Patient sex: M
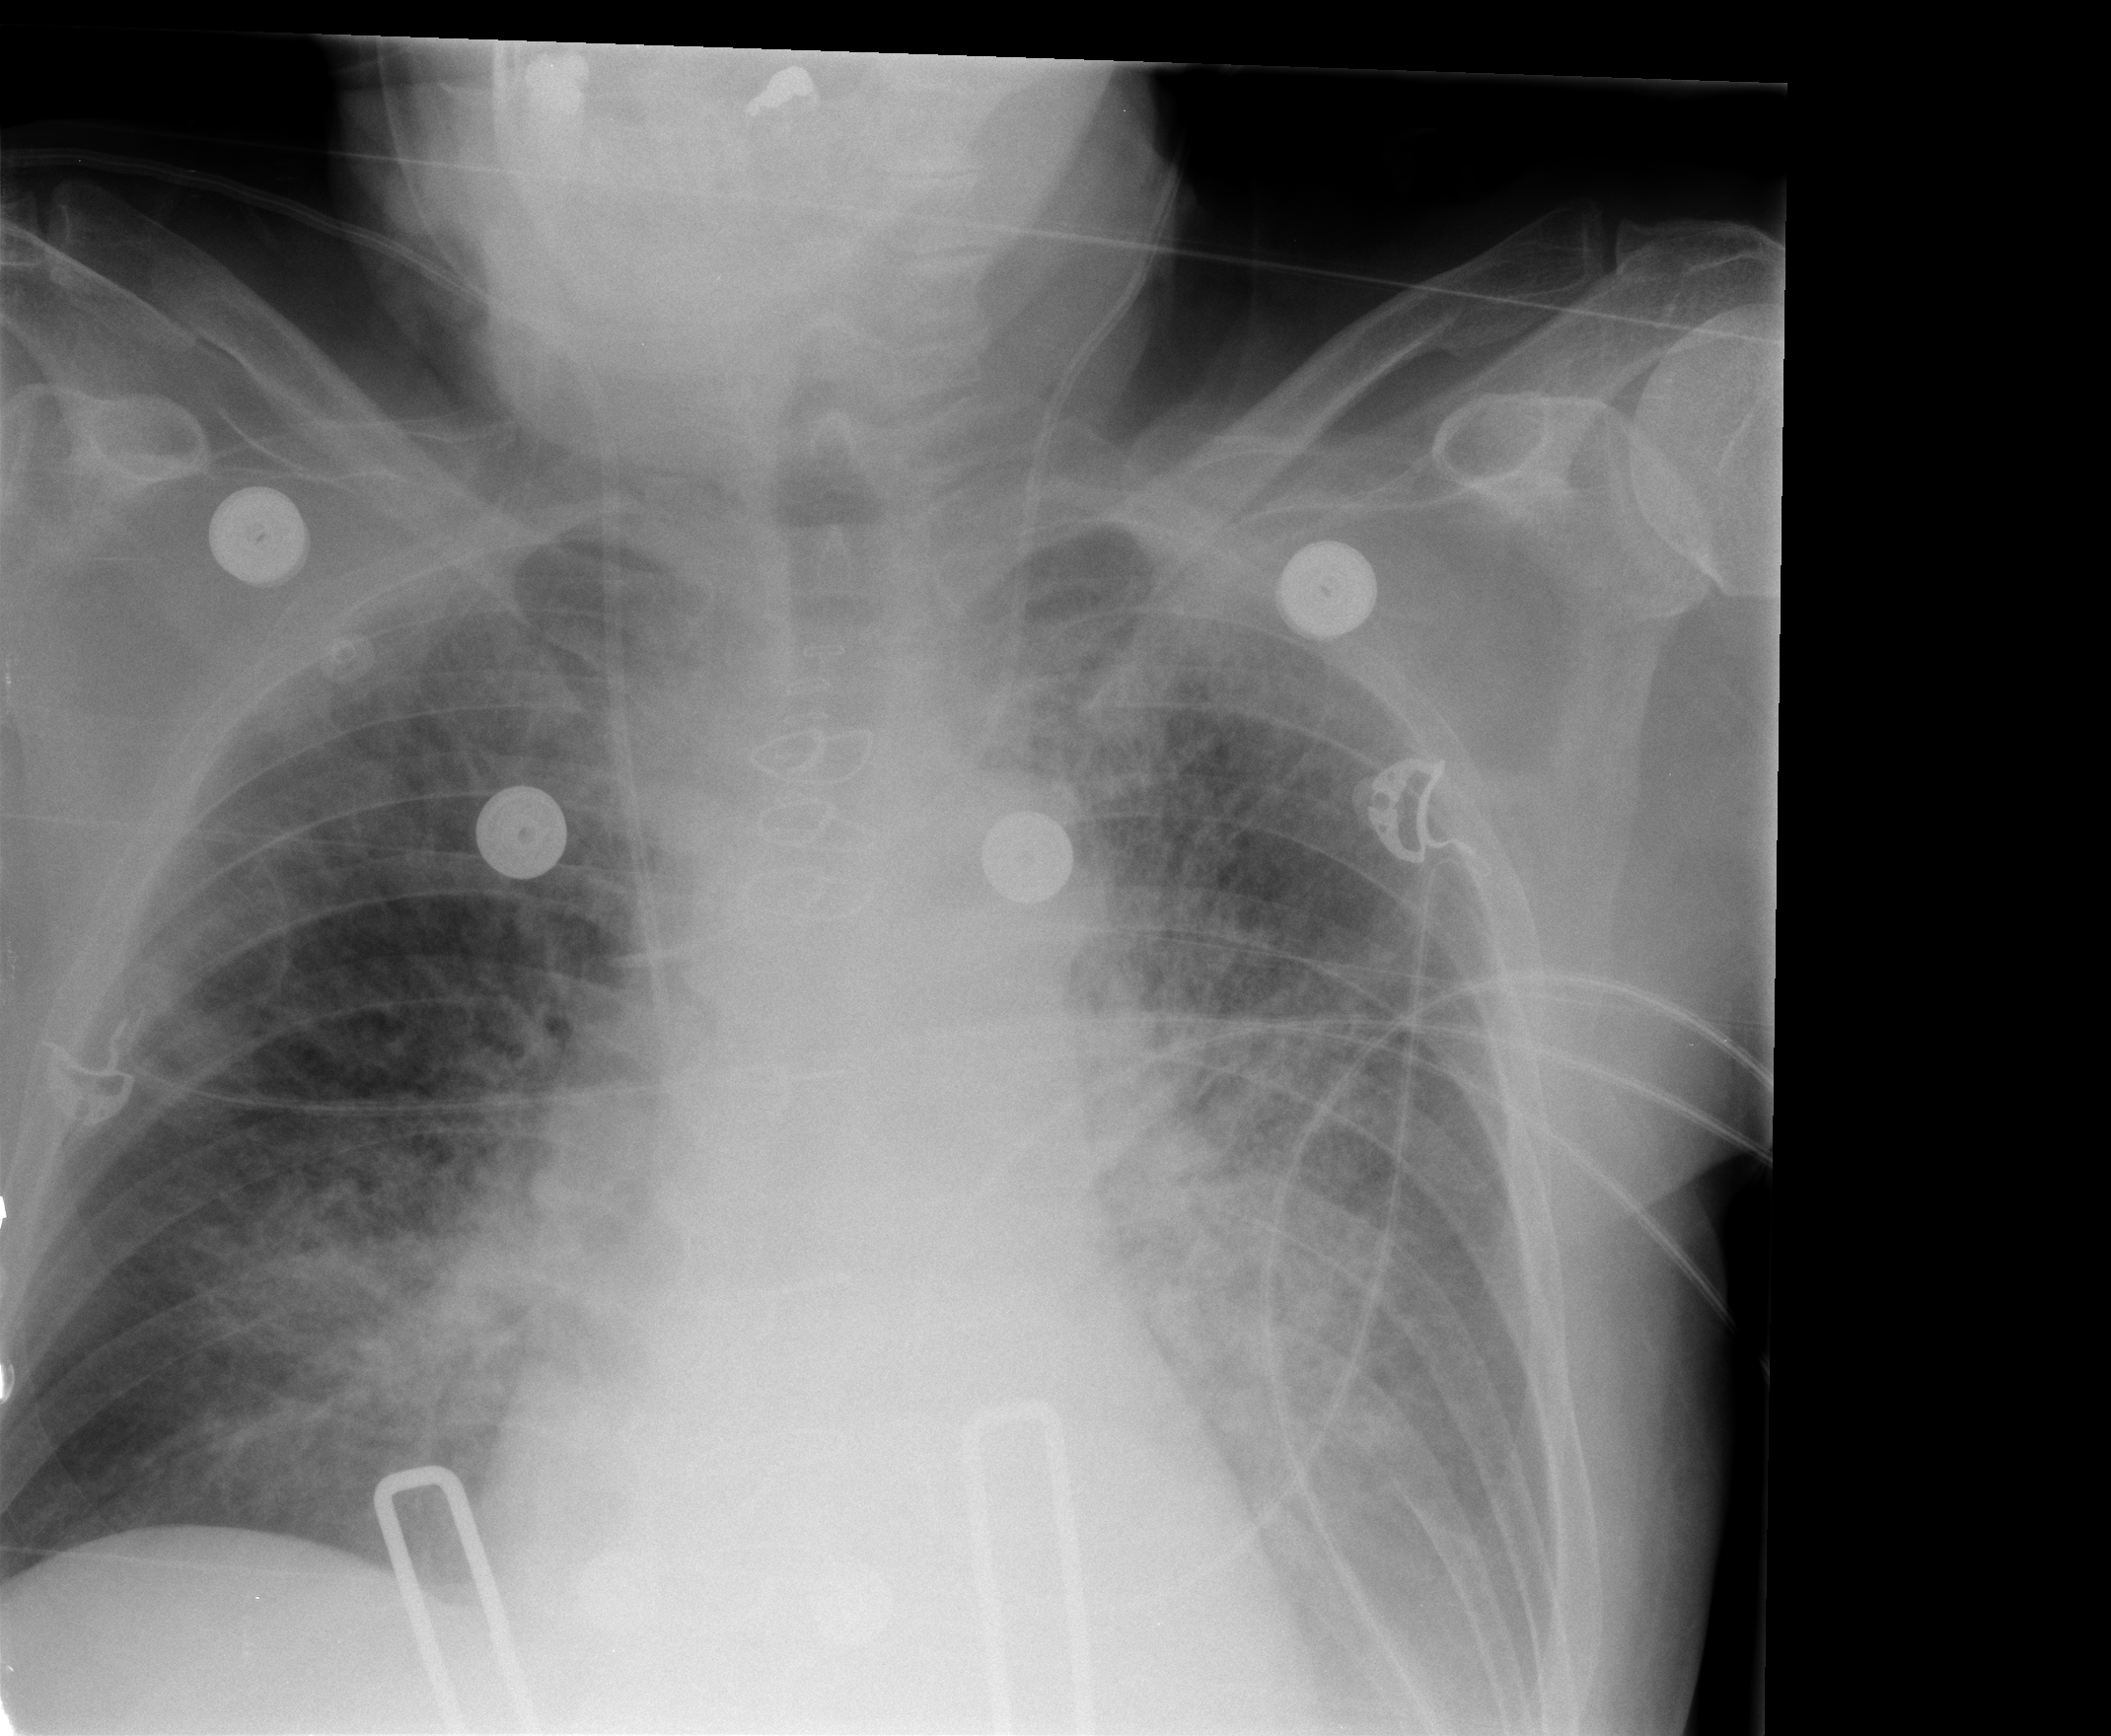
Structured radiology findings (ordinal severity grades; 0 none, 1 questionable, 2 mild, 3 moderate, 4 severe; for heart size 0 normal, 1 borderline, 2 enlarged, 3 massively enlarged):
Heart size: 0
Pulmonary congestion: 2
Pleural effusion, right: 0
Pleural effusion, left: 2
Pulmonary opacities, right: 2
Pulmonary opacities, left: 3
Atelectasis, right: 1
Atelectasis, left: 3